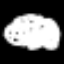
Label: squiggle